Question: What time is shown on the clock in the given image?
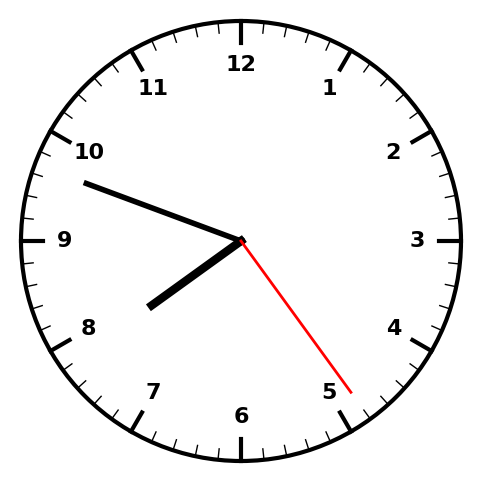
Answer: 07:48:24